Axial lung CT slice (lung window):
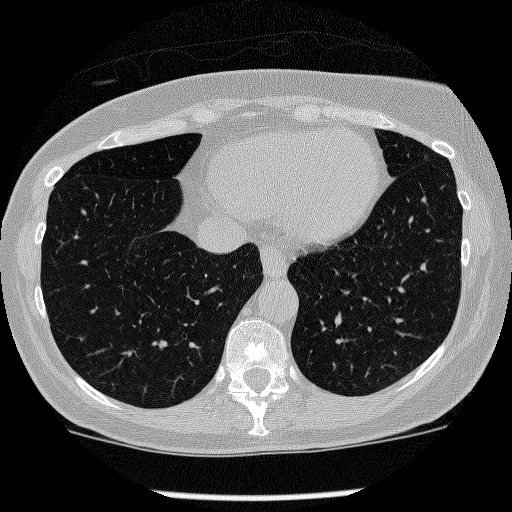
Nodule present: no